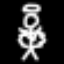
Label: angel